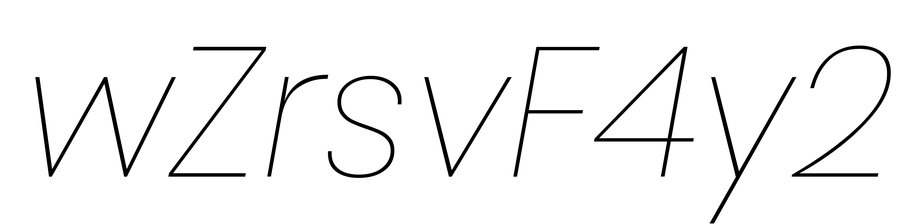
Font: Poppins-ThinItalic